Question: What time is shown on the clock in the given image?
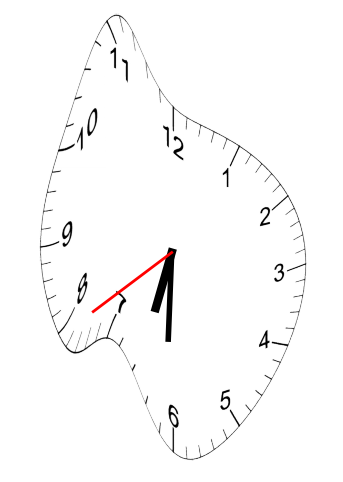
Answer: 06:30:39